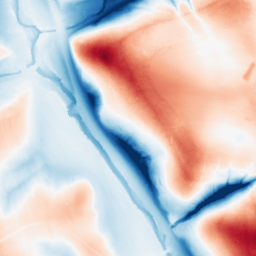
Category: trend_removal
Decomposition family: local_polynomial
Decomposition parameters: window_size: 101
degree: 3
Upsampling method: edge_directed
Upsampling parameters: scale: 4
Upsampling scale: 4